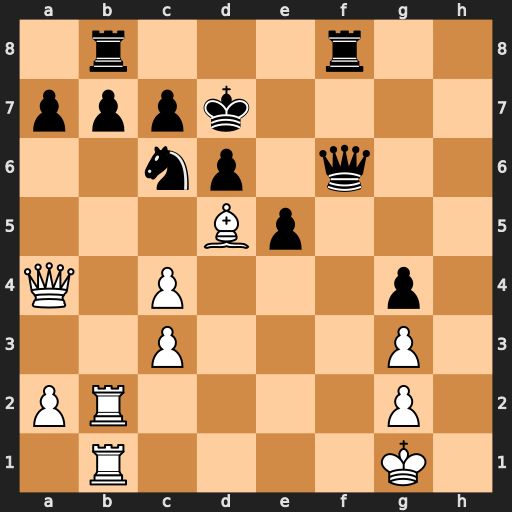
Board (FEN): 1r3r2/pppk4/2np1q2/3Bp3/Q1P3p1/2P3P1/PR4P1/1R4K1
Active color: w
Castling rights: -
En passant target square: -
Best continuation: Bxc6+ bxc6 Rxb8